Question: What is the result of this measurement?
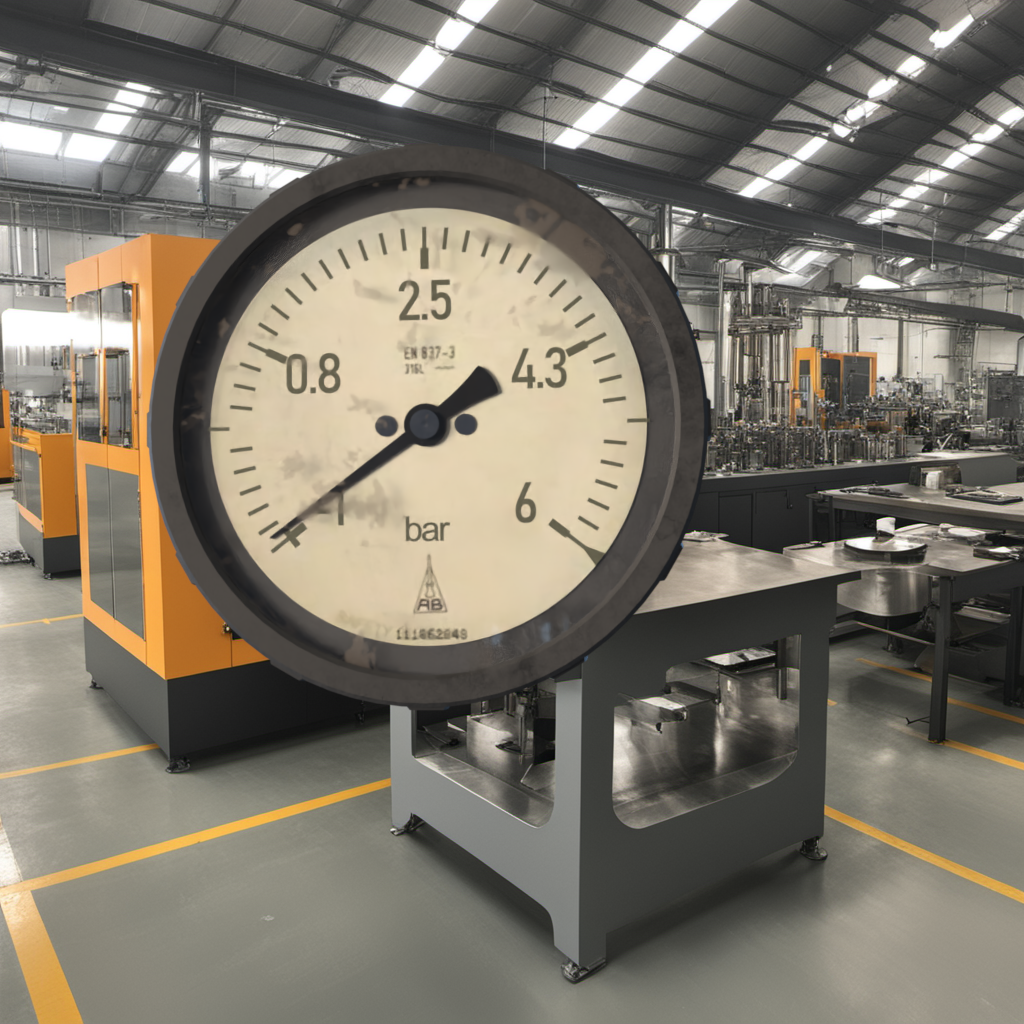
Answer: The result is -0.91
Question: What is the value range of this measurement?
Answer: The range is from -1 to 6
Question: What is the minimum and maximum reading range of the measurement in the image?
Answer: The minimum value is -1 and the maximum value is 6